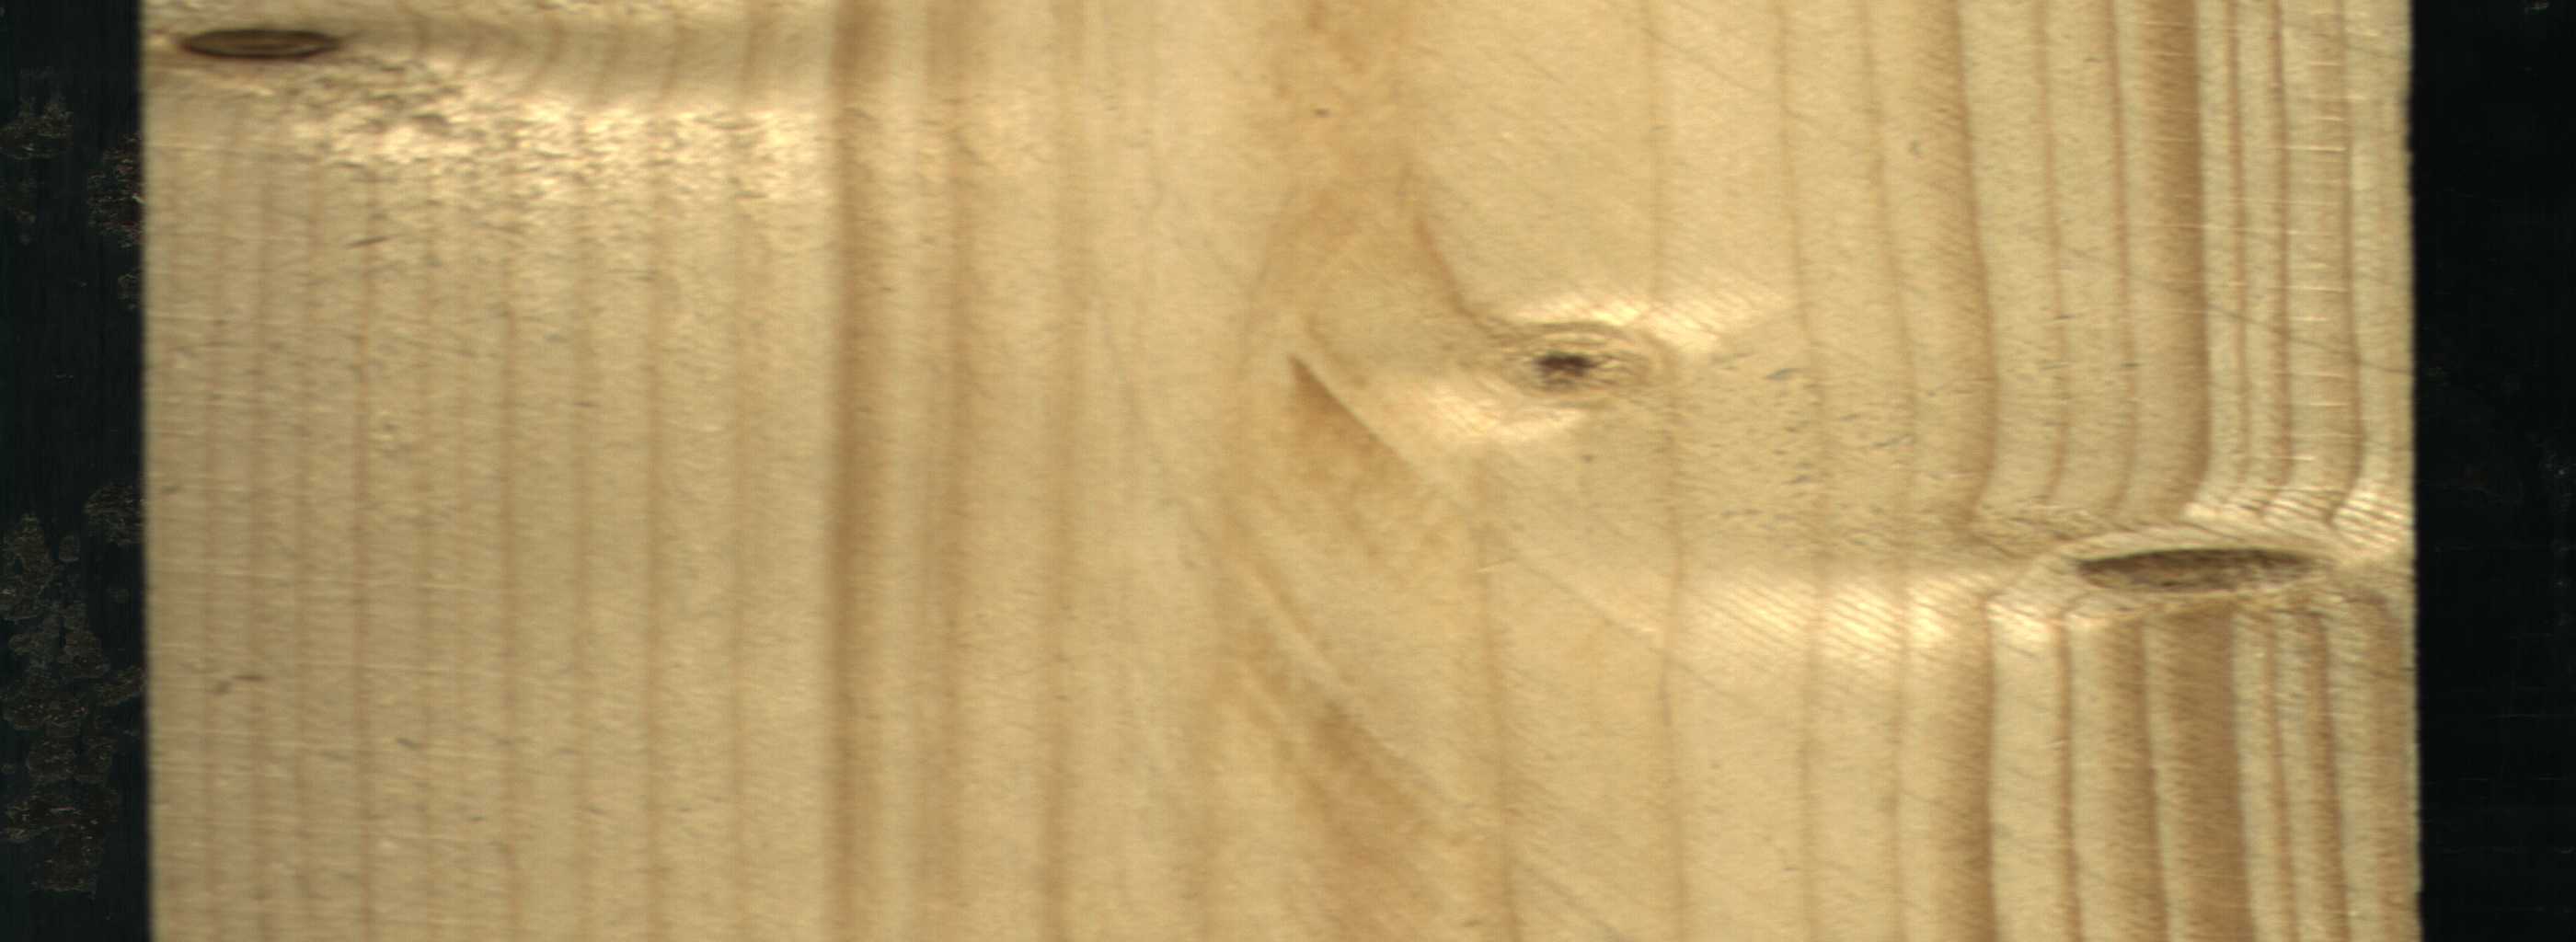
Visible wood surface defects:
Dead_Knot
Live_Knot
Live_Knot